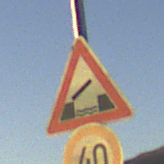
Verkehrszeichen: BeweglicheBruecke
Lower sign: Geschwindigkeit40
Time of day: SunriseSunset
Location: Outdoor (Nature)
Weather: Clear
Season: NotSpecified
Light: Natural